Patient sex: M
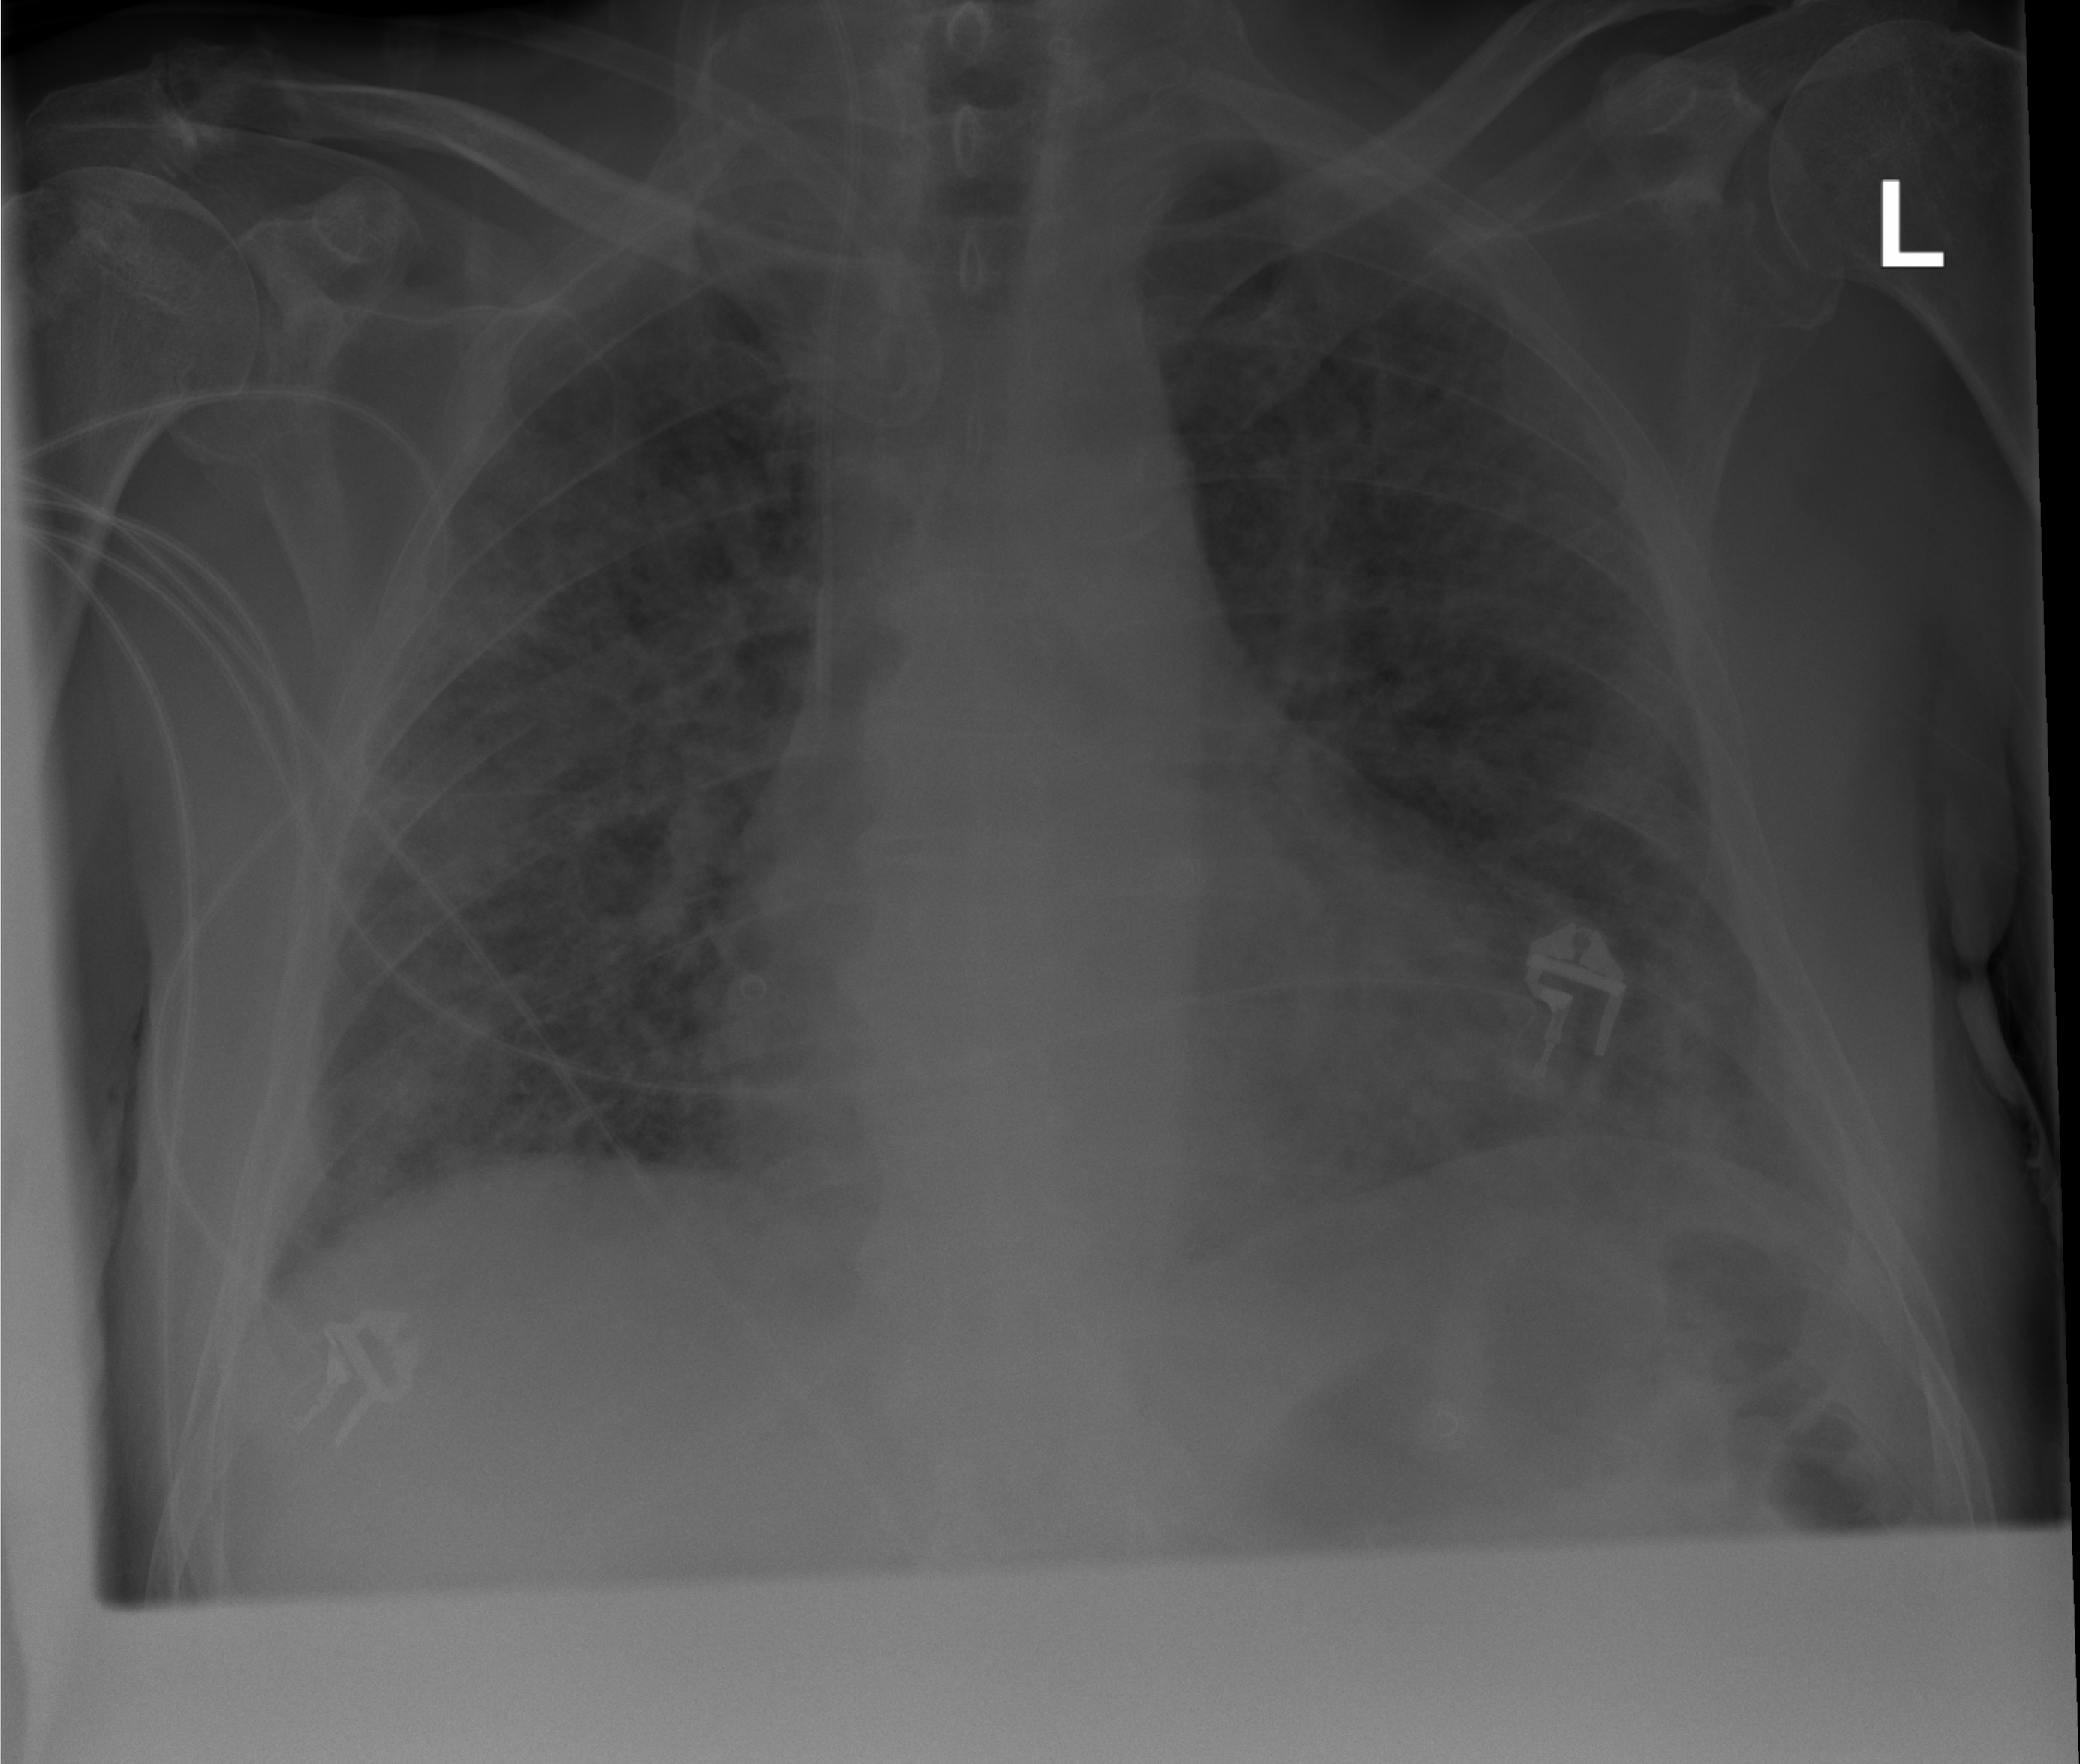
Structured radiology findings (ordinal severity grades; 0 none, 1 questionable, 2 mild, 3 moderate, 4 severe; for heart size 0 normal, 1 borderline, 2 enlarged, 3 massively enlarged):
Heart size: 0
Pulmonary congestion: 0
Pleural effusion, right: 1
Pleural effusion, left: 1
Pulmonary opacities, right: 3
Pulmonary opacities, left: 3
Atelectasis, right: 3
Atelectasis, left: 3